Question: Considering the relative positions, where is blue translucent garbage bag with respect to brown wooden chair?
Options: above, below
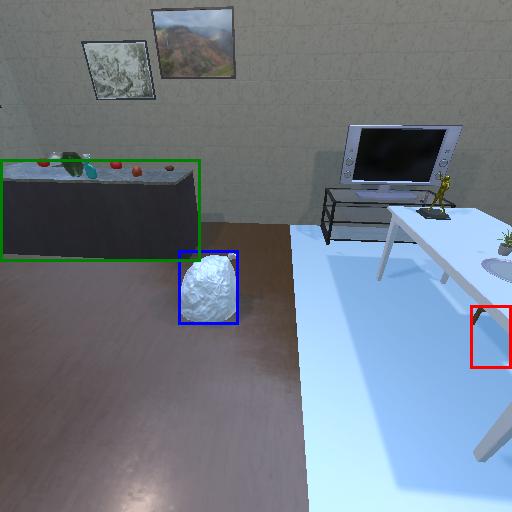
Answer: above